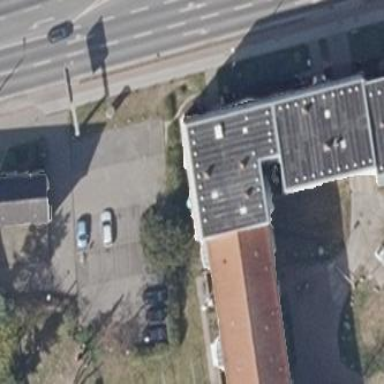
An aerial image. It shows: Residential building with unique double saltbox roof shape.